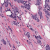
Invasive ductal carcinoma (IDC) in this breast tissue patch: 1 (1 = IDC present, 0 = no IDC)